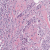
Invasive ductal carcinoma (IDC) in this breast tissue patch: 1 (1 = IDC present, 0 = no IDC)